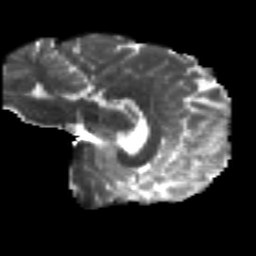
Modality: T2w
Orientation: sagittal
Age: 21
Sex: male
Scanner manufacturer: siemens
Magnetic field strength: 3 T
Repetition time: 8.8 s
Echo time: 0.085 s